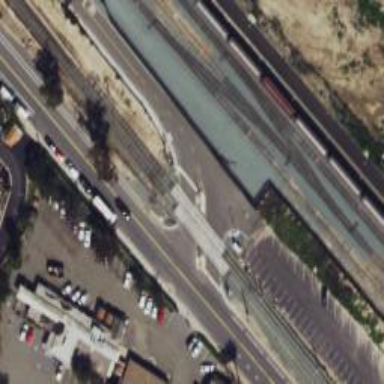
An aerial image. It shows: Railway level crossing.